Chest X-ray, AP view. Patient: 55 years old, sex M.
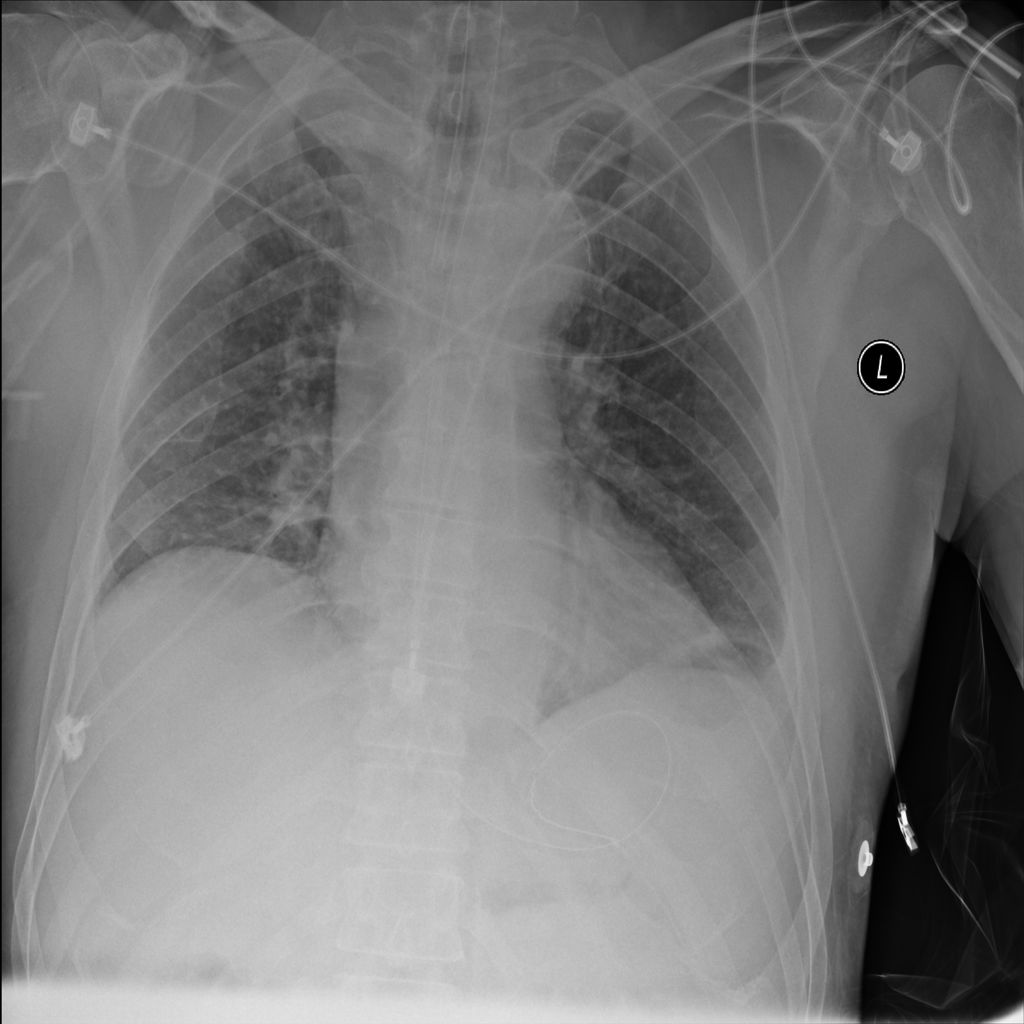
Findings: No Finding